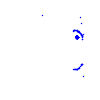
Particle: electron